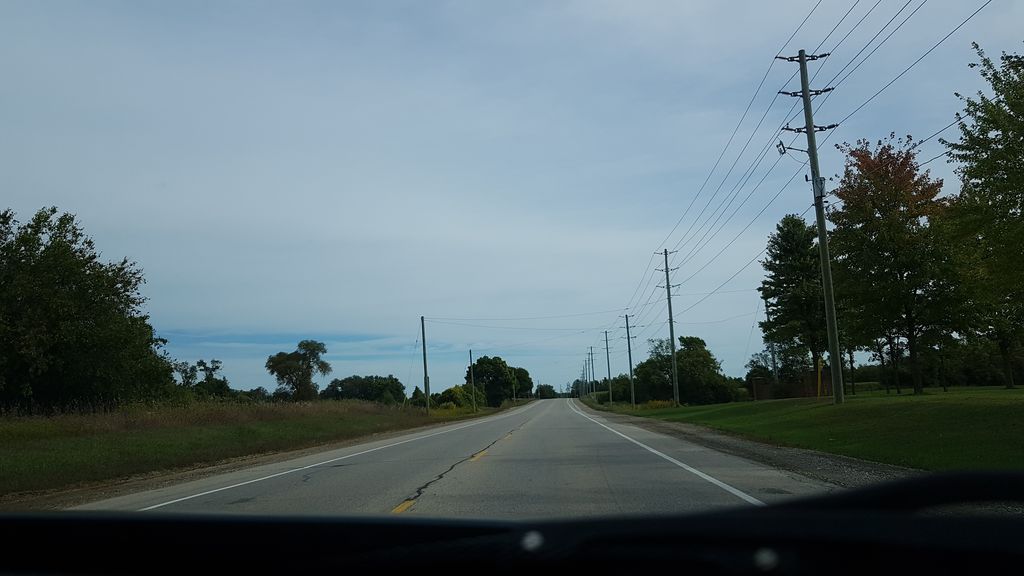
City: kitchener-waterloo